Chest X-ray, AP view. Patient: 87 years old, sex M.
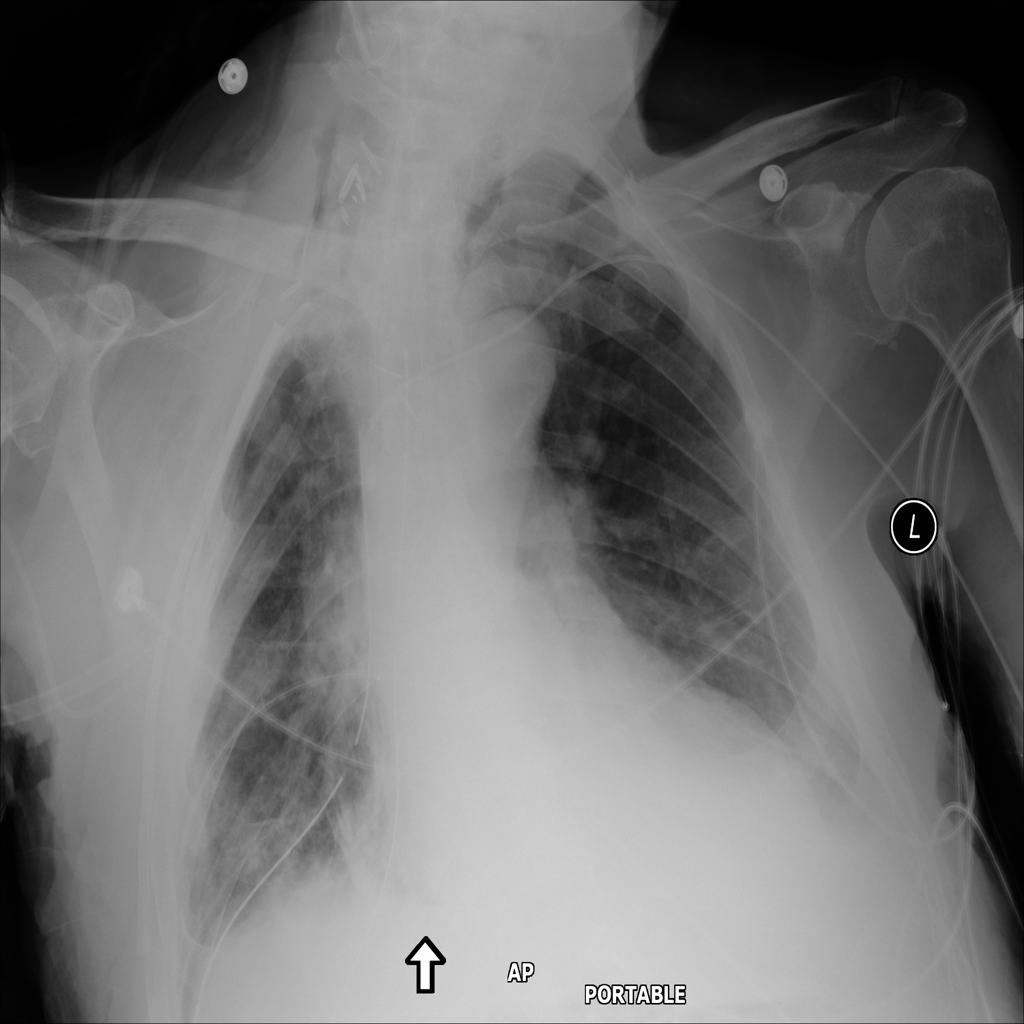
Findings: Atelectasis, Infiltration